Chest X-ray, PA view. Patient: 60 years old, sex M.
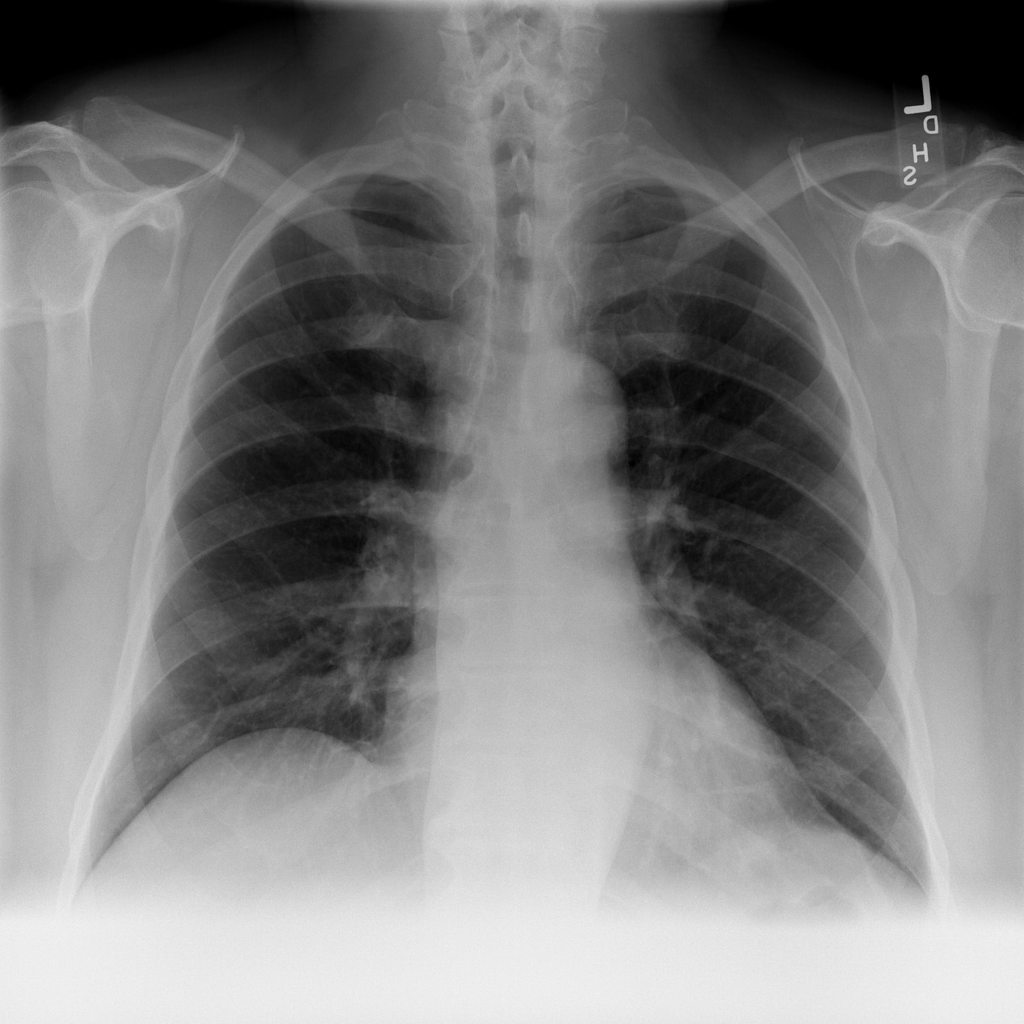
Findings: No Finding